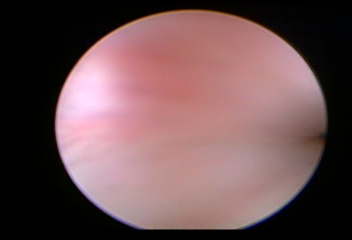
Modality: WLC
Class: Normal mucosa
Bladder cancer association: No